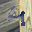
Label: 4